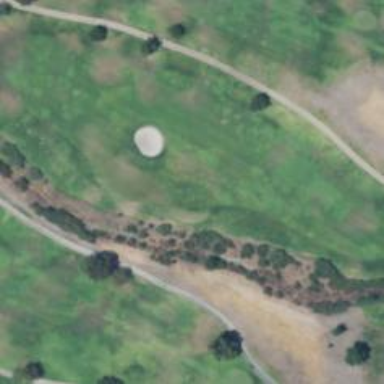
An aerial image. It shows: View of golf hole.